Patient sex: M
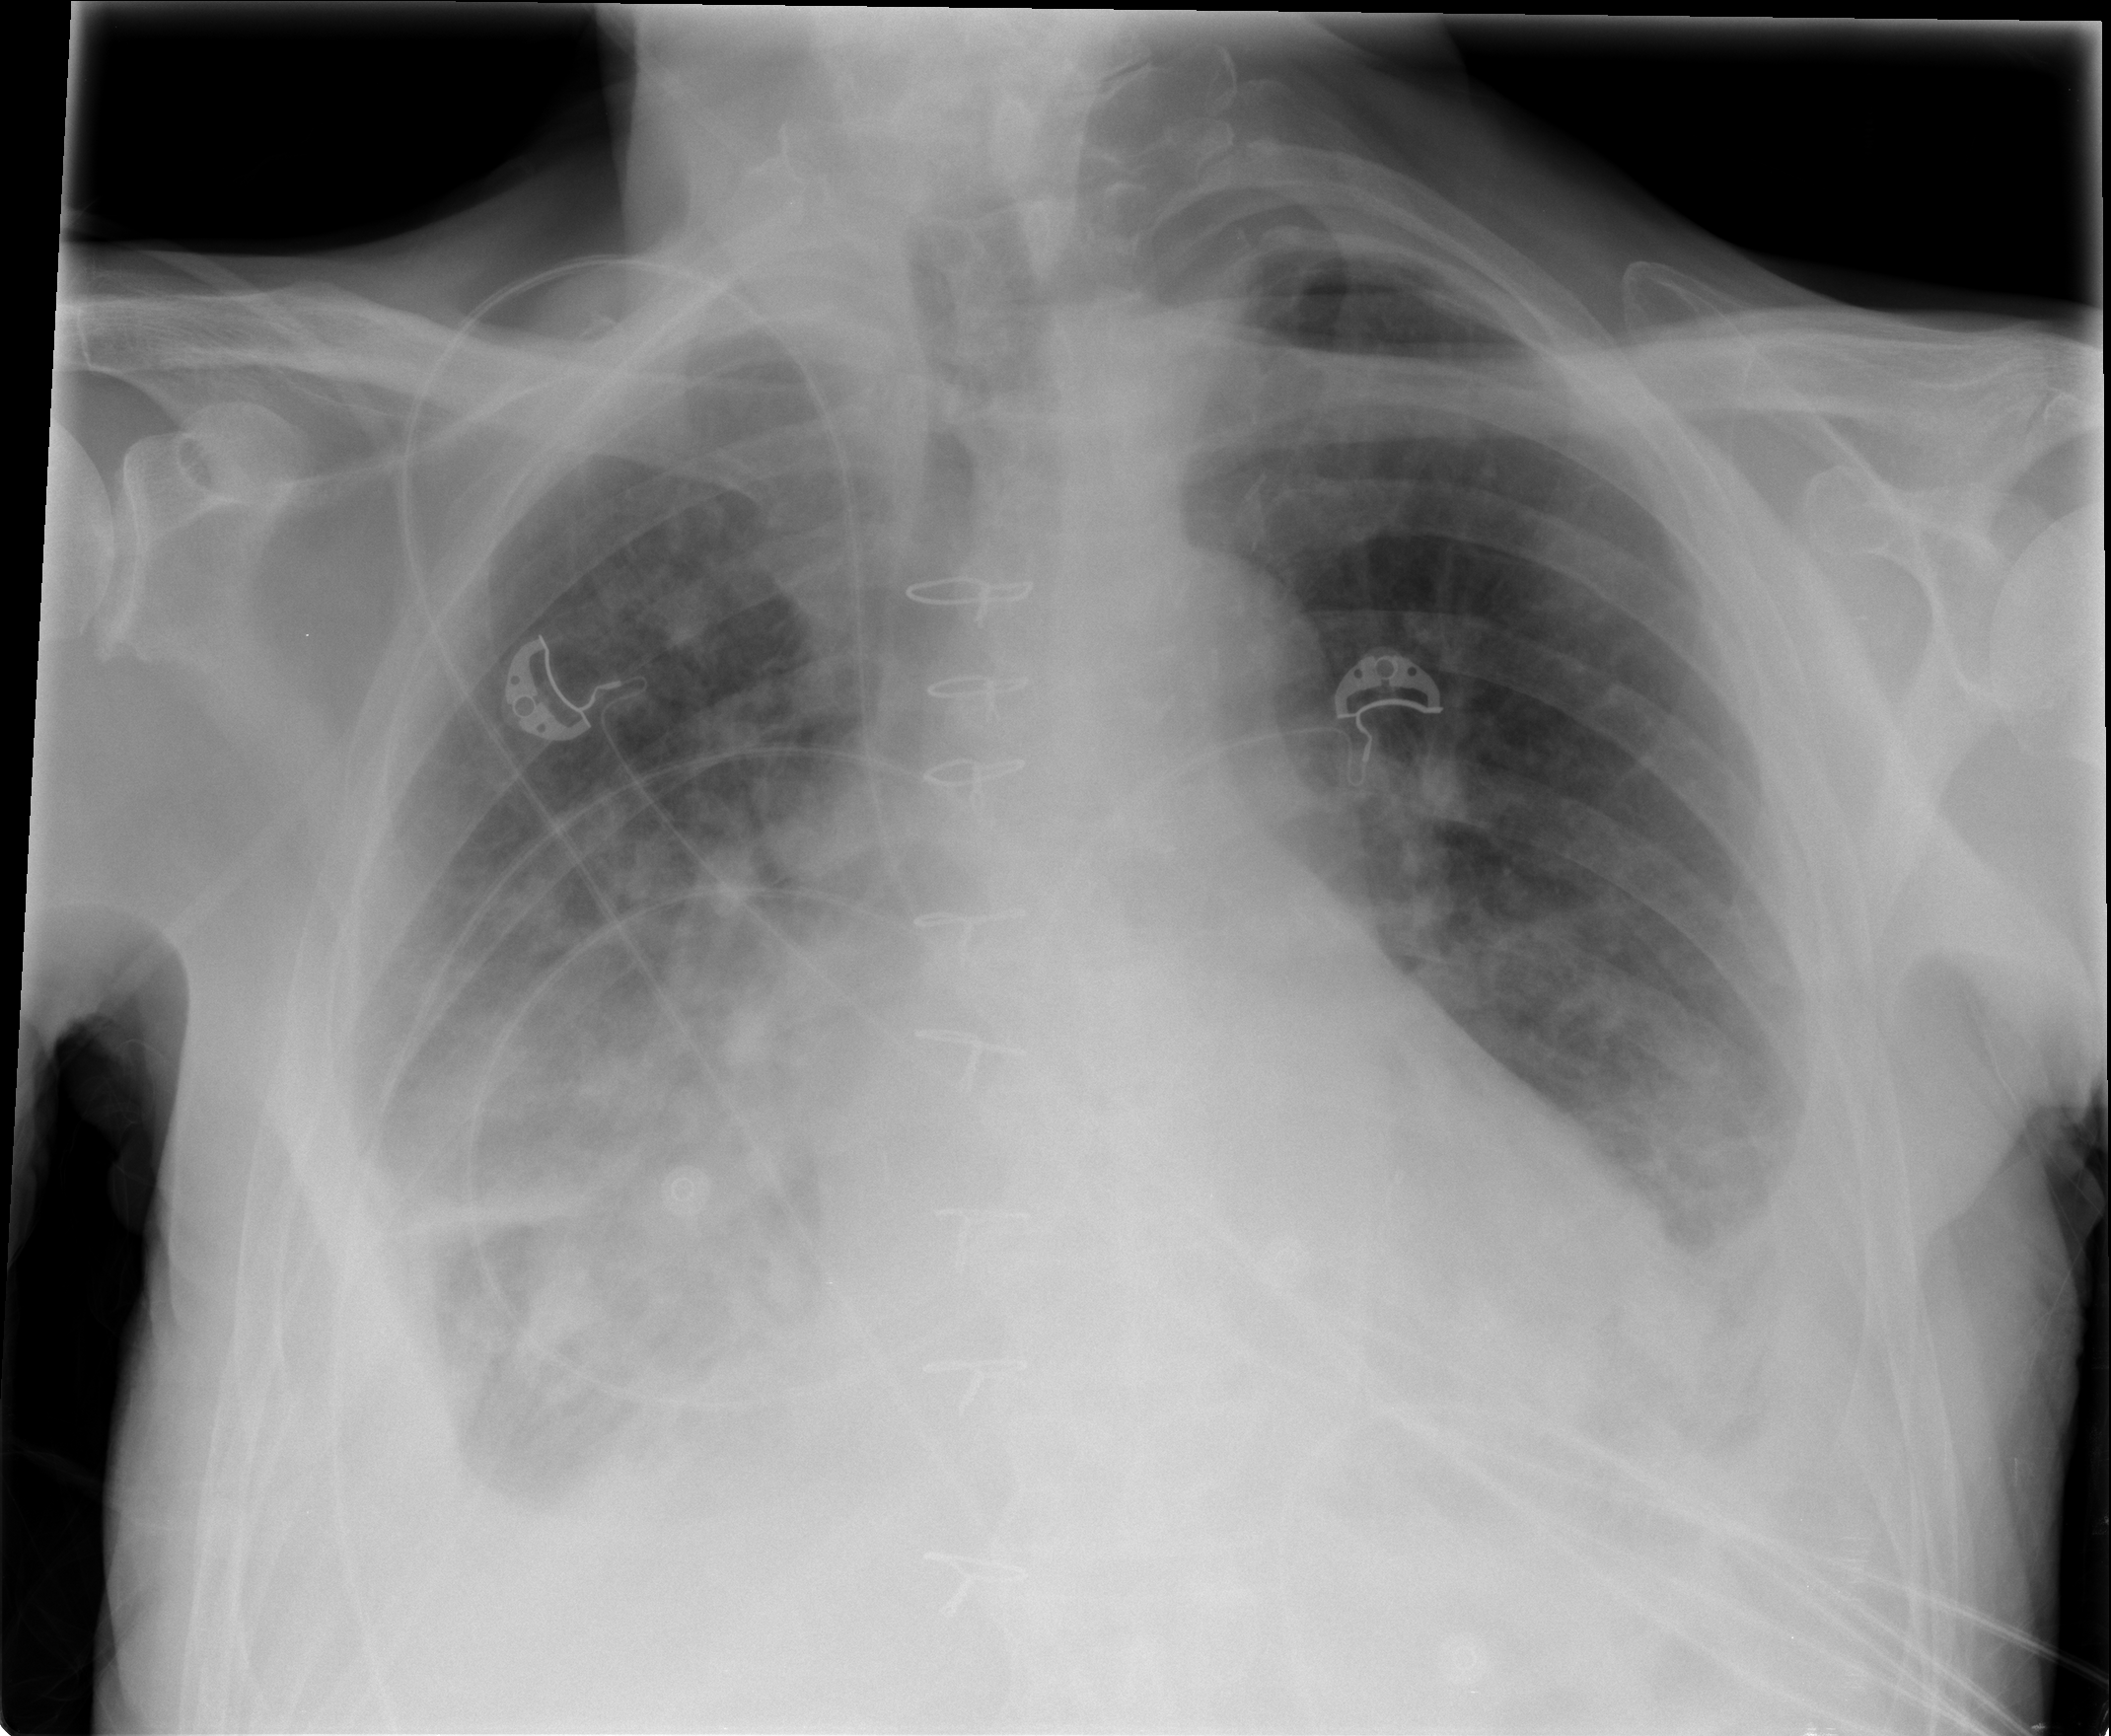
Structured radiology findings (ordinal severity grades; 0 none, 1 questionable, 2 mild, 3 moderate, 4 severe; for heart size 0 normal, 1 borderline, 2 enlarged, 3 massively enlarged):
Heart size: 1
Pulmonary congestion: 2
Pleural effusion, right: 3
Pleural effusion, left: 2
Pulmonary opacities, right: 2
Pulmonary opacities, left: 0
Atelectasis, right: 3
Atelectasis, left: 3